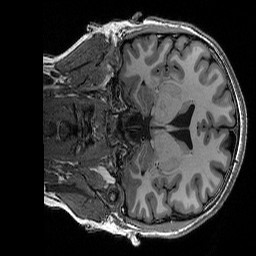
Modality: T1w
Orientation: coronal
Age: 28
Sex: female
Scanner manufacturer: siemens
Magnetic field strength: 3 T
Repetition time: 2.53 s
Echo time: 0.0033 s